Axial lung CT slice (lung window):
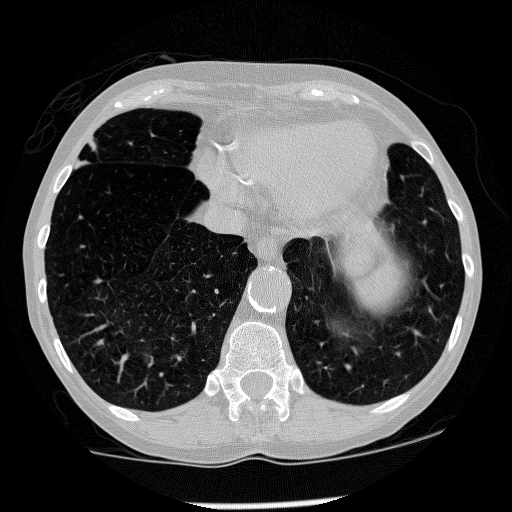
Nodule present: no